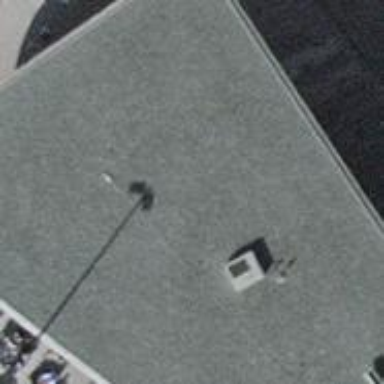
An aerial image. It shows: Commercial building.